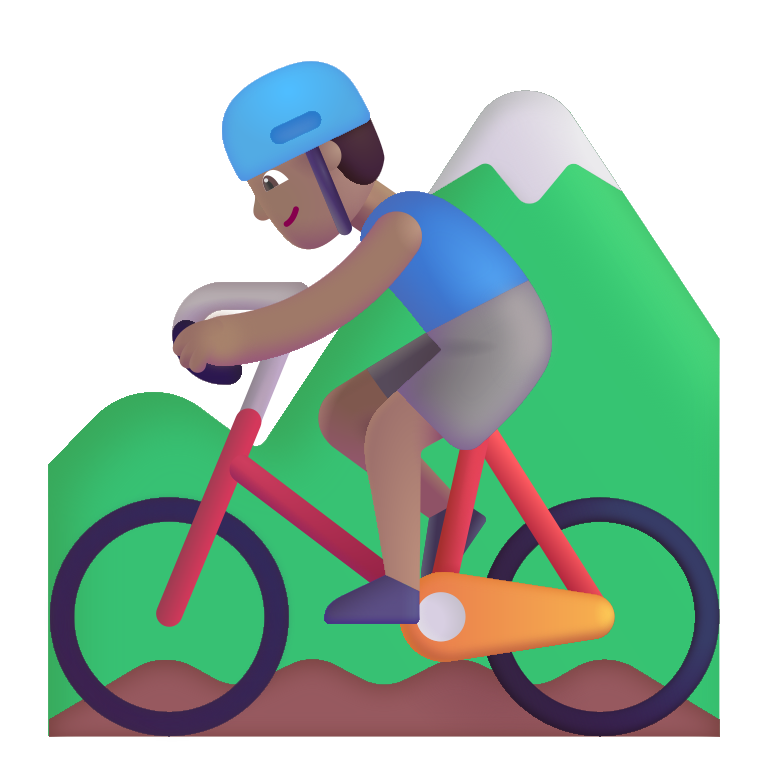
man mountain biking color